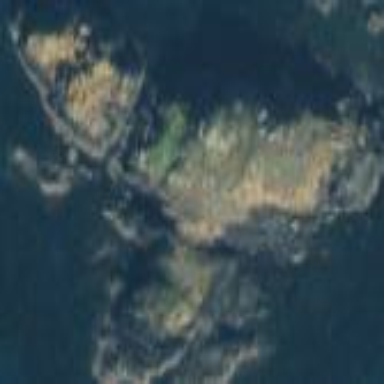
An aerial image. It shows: Islet located along the natural coastline.